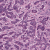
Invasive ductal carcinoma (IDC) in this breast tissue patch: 1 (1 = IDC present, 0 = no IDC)